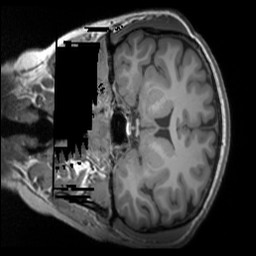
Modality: T1w
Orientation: coronal
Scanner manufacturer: siemens
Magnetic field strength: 3 T
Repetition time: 1.9 s
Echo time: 0.00267 s